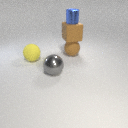
large brown rubber sphere behind large yellow rubber sphere